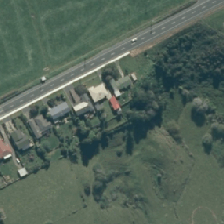
Land cover: urban_build_up